Interaction volume radius: 5 \u00c5
Interaction volume height: 15 \u00c5
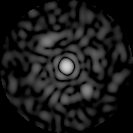
Disorder parameter: 0.7914